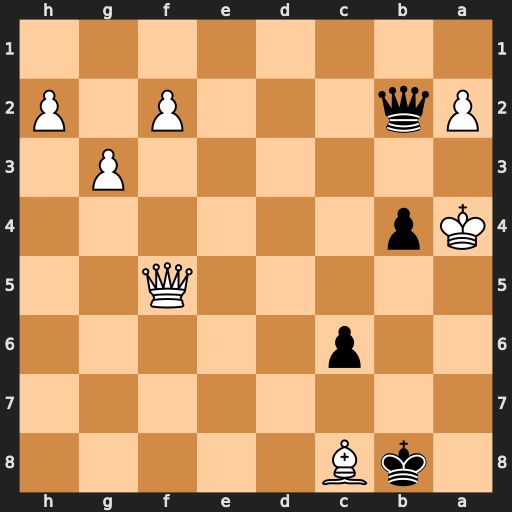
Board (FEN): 1kB5/8/2p5/5Q2/Kp6/6P1/Pq3P1P/8
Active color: b
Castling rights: -
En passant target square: -
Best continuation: Qa3#